Aerial crown-view tile of a tropical tree (Barro Colorado Island, Panama), acquired 20250414:
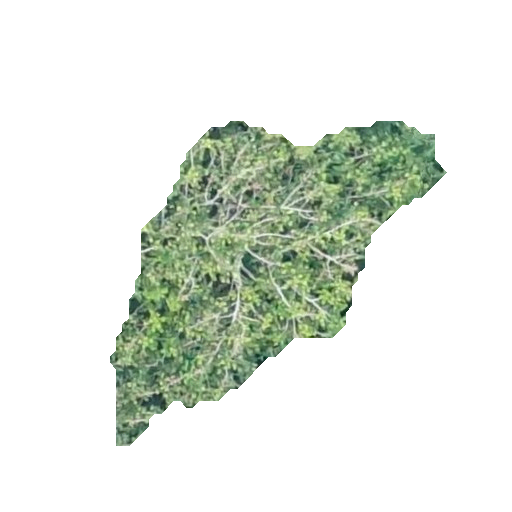
Species: Guarea guidonia
GBIF accepted scientific name: Guarea guidonia
Crown area: 85.88 m²